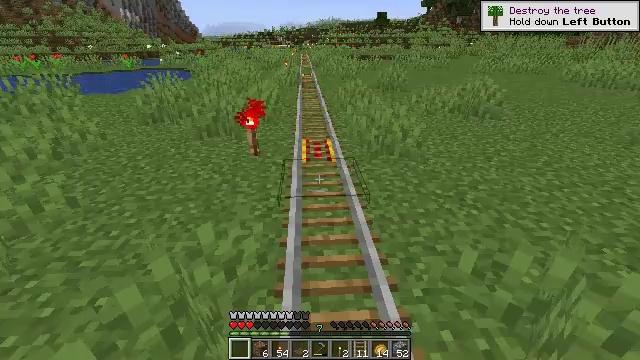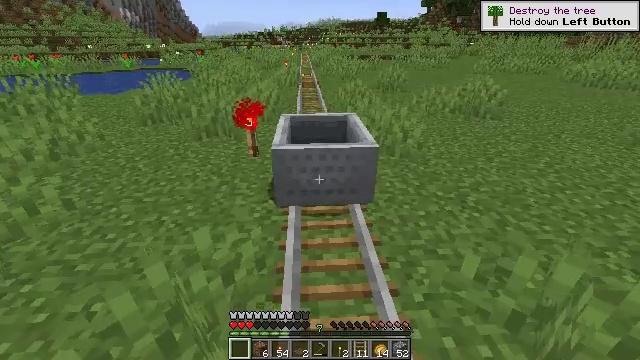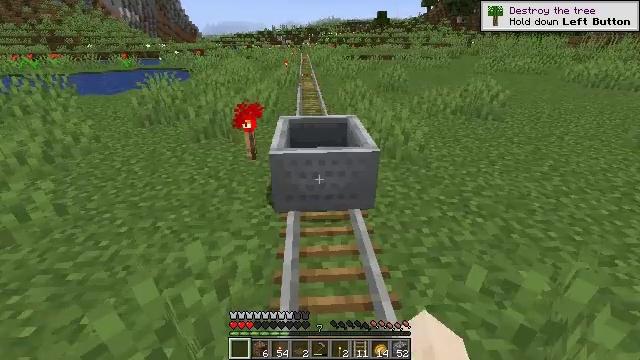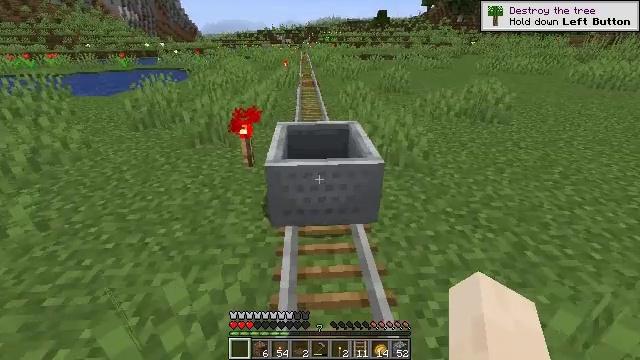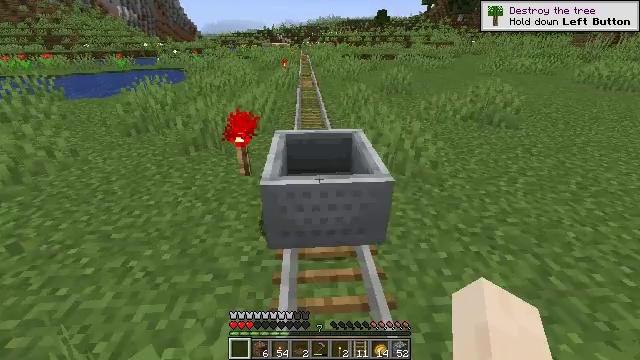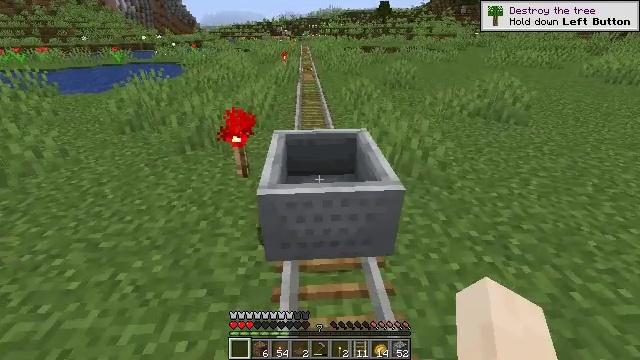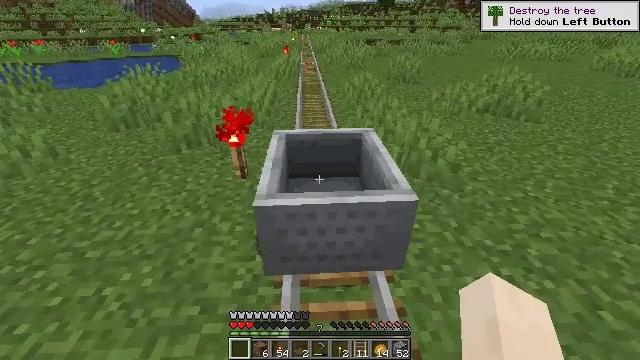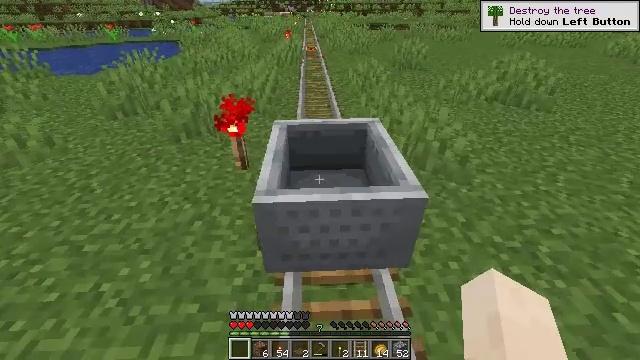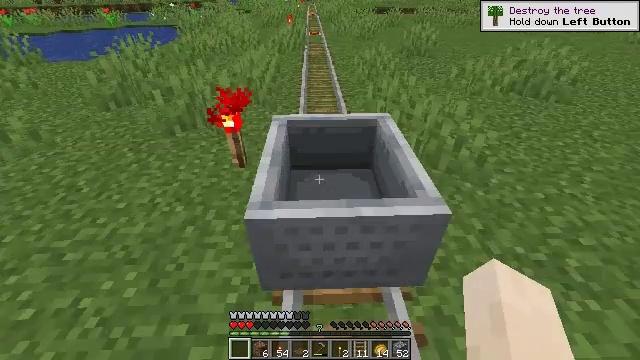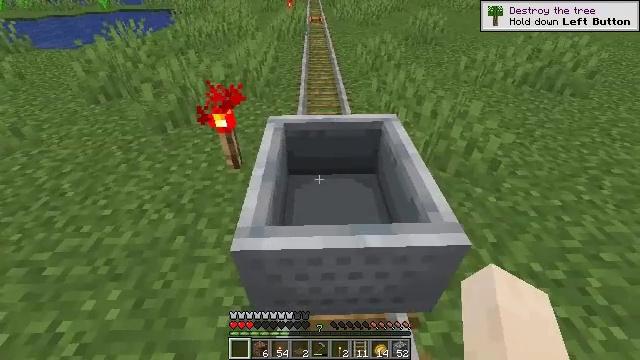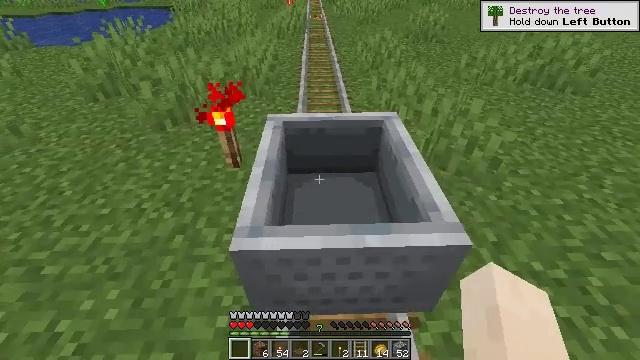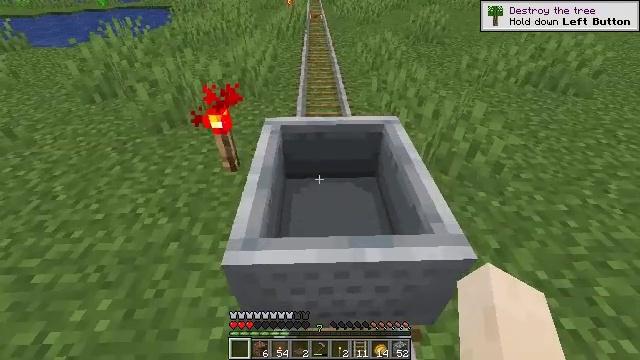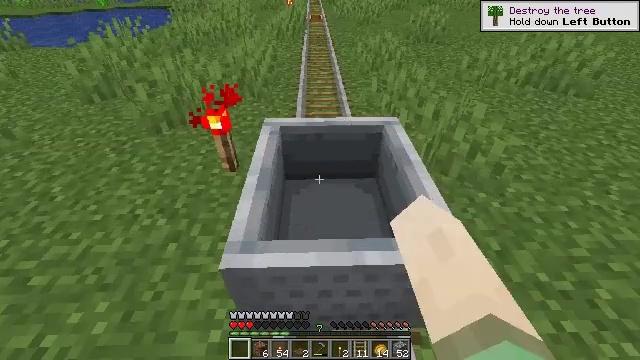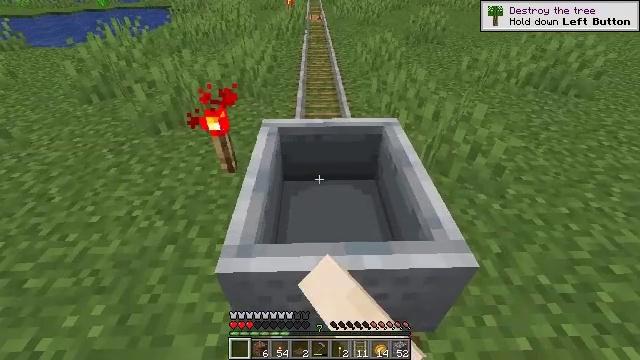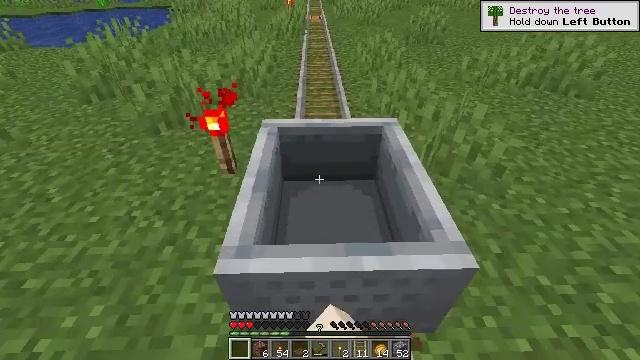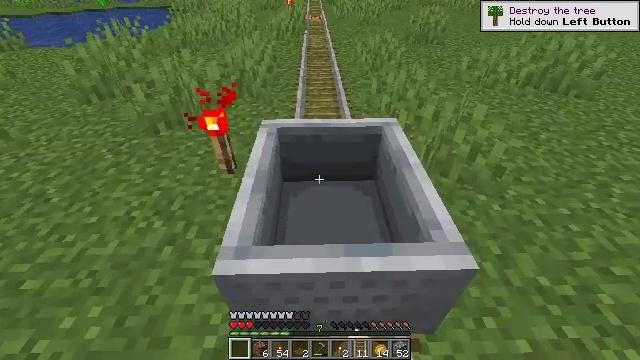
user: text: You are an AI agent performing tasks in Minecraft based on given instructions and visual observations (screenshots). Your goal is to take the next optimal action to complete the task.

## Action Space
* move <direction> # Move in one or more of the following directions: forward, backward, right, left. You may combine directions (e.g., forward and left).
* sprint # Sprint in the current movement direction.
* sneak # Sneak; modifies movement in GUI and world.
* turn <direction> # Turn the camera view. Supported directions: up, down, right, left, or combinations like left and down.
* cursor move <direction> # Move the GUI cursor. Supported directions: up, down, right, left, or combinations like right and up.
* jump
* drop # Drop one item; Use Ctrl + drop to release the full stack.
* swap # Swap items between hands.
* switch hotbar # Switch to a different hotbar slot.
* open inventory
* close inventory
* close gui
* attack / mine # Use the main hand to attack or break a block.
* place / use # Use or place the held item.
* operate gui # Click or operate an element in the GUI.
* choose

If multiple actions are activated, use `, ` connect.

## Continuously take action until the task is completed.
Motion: motion action
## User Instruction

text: Mine the torch on the wall.
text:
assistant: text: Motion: move forward
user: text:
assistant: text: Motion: move forward
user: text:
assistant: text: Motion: move forward
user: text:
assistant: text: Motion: move forward
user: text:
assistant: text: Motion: move forward, turn down
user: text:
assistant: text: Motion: move forward, turn down
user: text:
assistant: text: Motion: move forward, turn down
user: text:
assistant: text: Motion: move forward, turn down
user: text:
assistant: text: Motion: turn down
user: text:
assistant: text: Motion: no_op
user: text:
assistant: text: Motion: use / place
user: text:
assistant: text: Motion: use / place
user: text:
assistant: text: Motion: use / place
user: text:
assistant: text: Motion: no_op
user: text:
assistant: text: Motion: no_op
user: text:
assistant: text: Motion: no_op
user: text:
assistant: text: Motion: no_op
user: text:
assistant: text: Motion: no_op
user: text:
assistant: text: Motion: move forward
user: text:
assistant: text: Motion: move forward
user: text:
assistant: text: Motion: move forward
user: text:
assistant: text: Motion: move forward
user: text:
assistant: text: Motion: move forward
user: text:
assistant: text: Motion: move forward
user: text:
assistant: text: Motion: move forward
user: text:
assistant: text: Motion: move forward
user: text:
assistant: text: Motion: move forward
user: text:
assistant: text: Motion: move forward
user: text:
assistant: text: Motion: move forward
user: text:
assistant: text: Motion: move forward